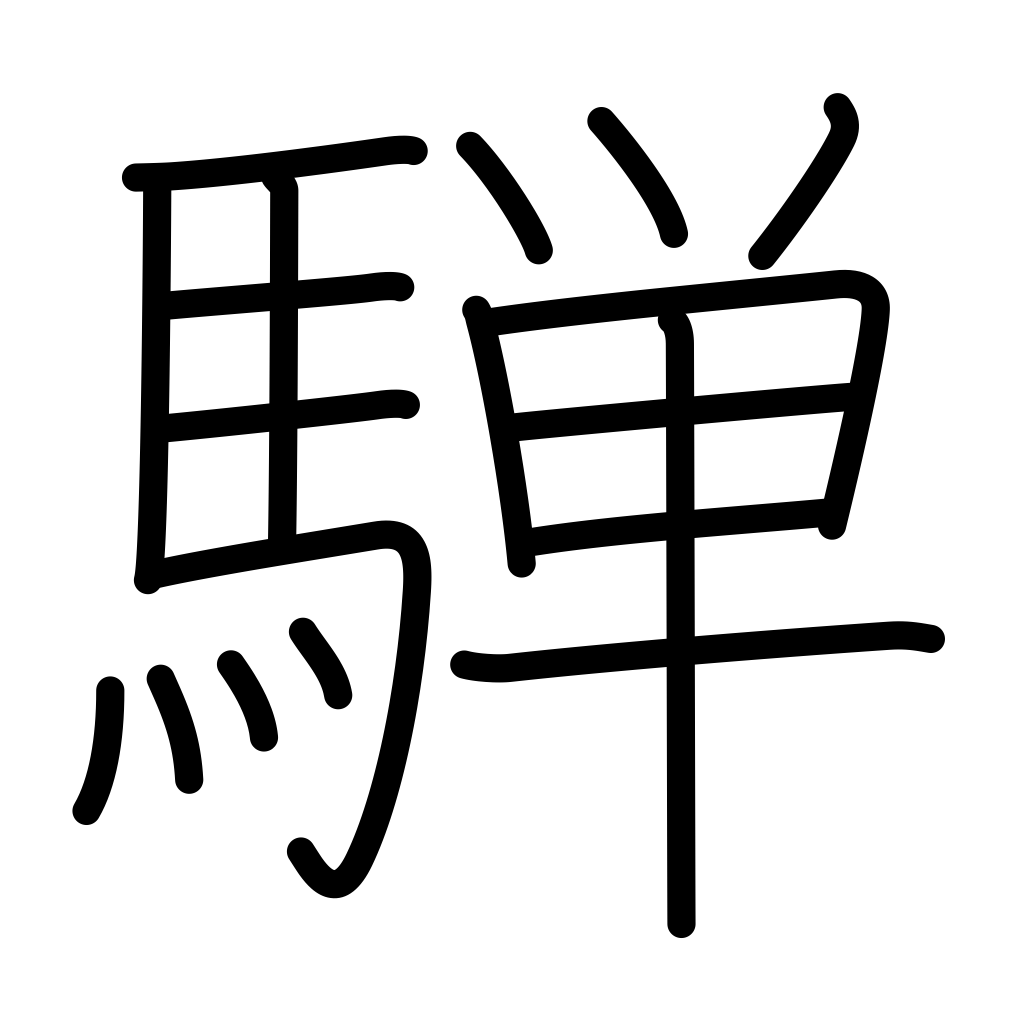
Meaning: dappled grey horse